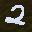
Label: 2